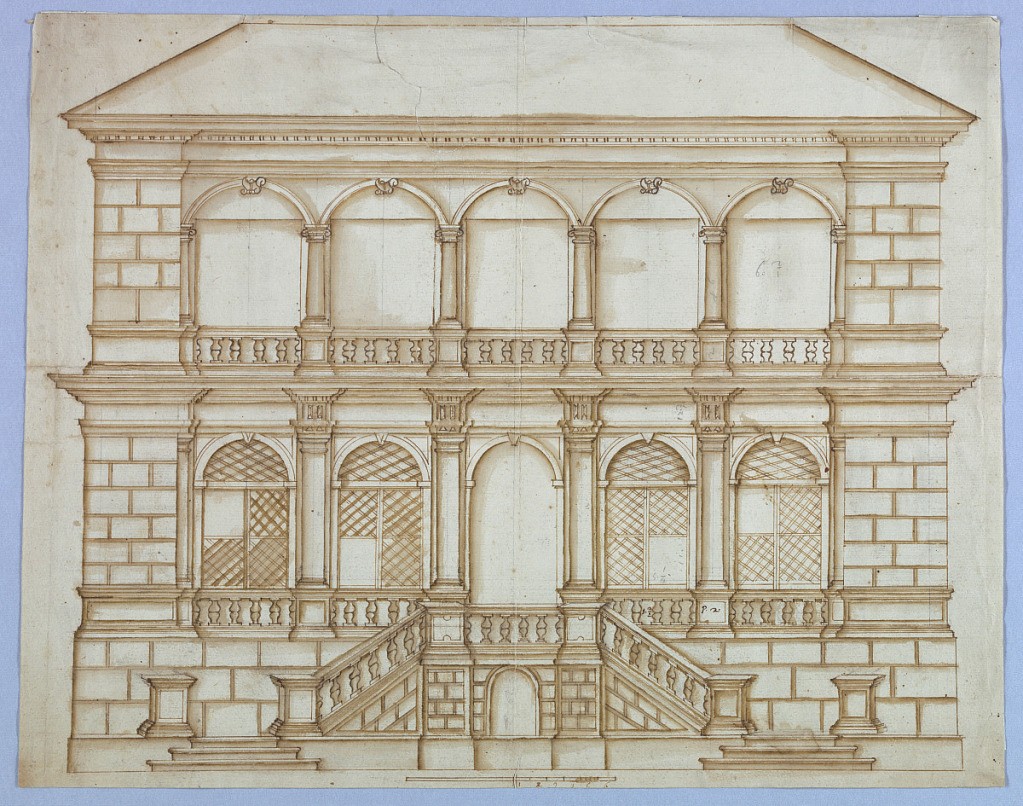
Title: The Rear View of a Mansion
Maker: Unknown, Italian
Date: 1550-1600
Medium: Pen and ink, brush and watercolor, graphite on paper
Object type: Drawing
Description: Two winged stairs lead to the central door. The latter is flanked by two windows on either side. Outside are wall panels with rustic works. In the upper floor are five window openings in an arcade between wall panels similar to those in the main floor. The subdivisions of the lower windows are shown.